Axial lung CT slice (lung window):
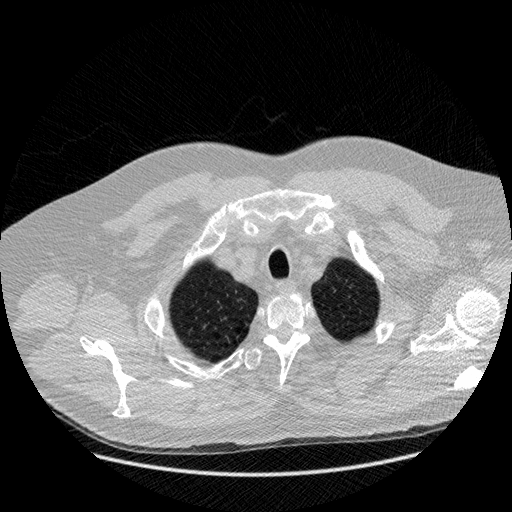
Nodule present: no